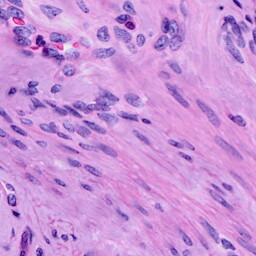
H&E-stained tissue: Cervix